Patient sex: M
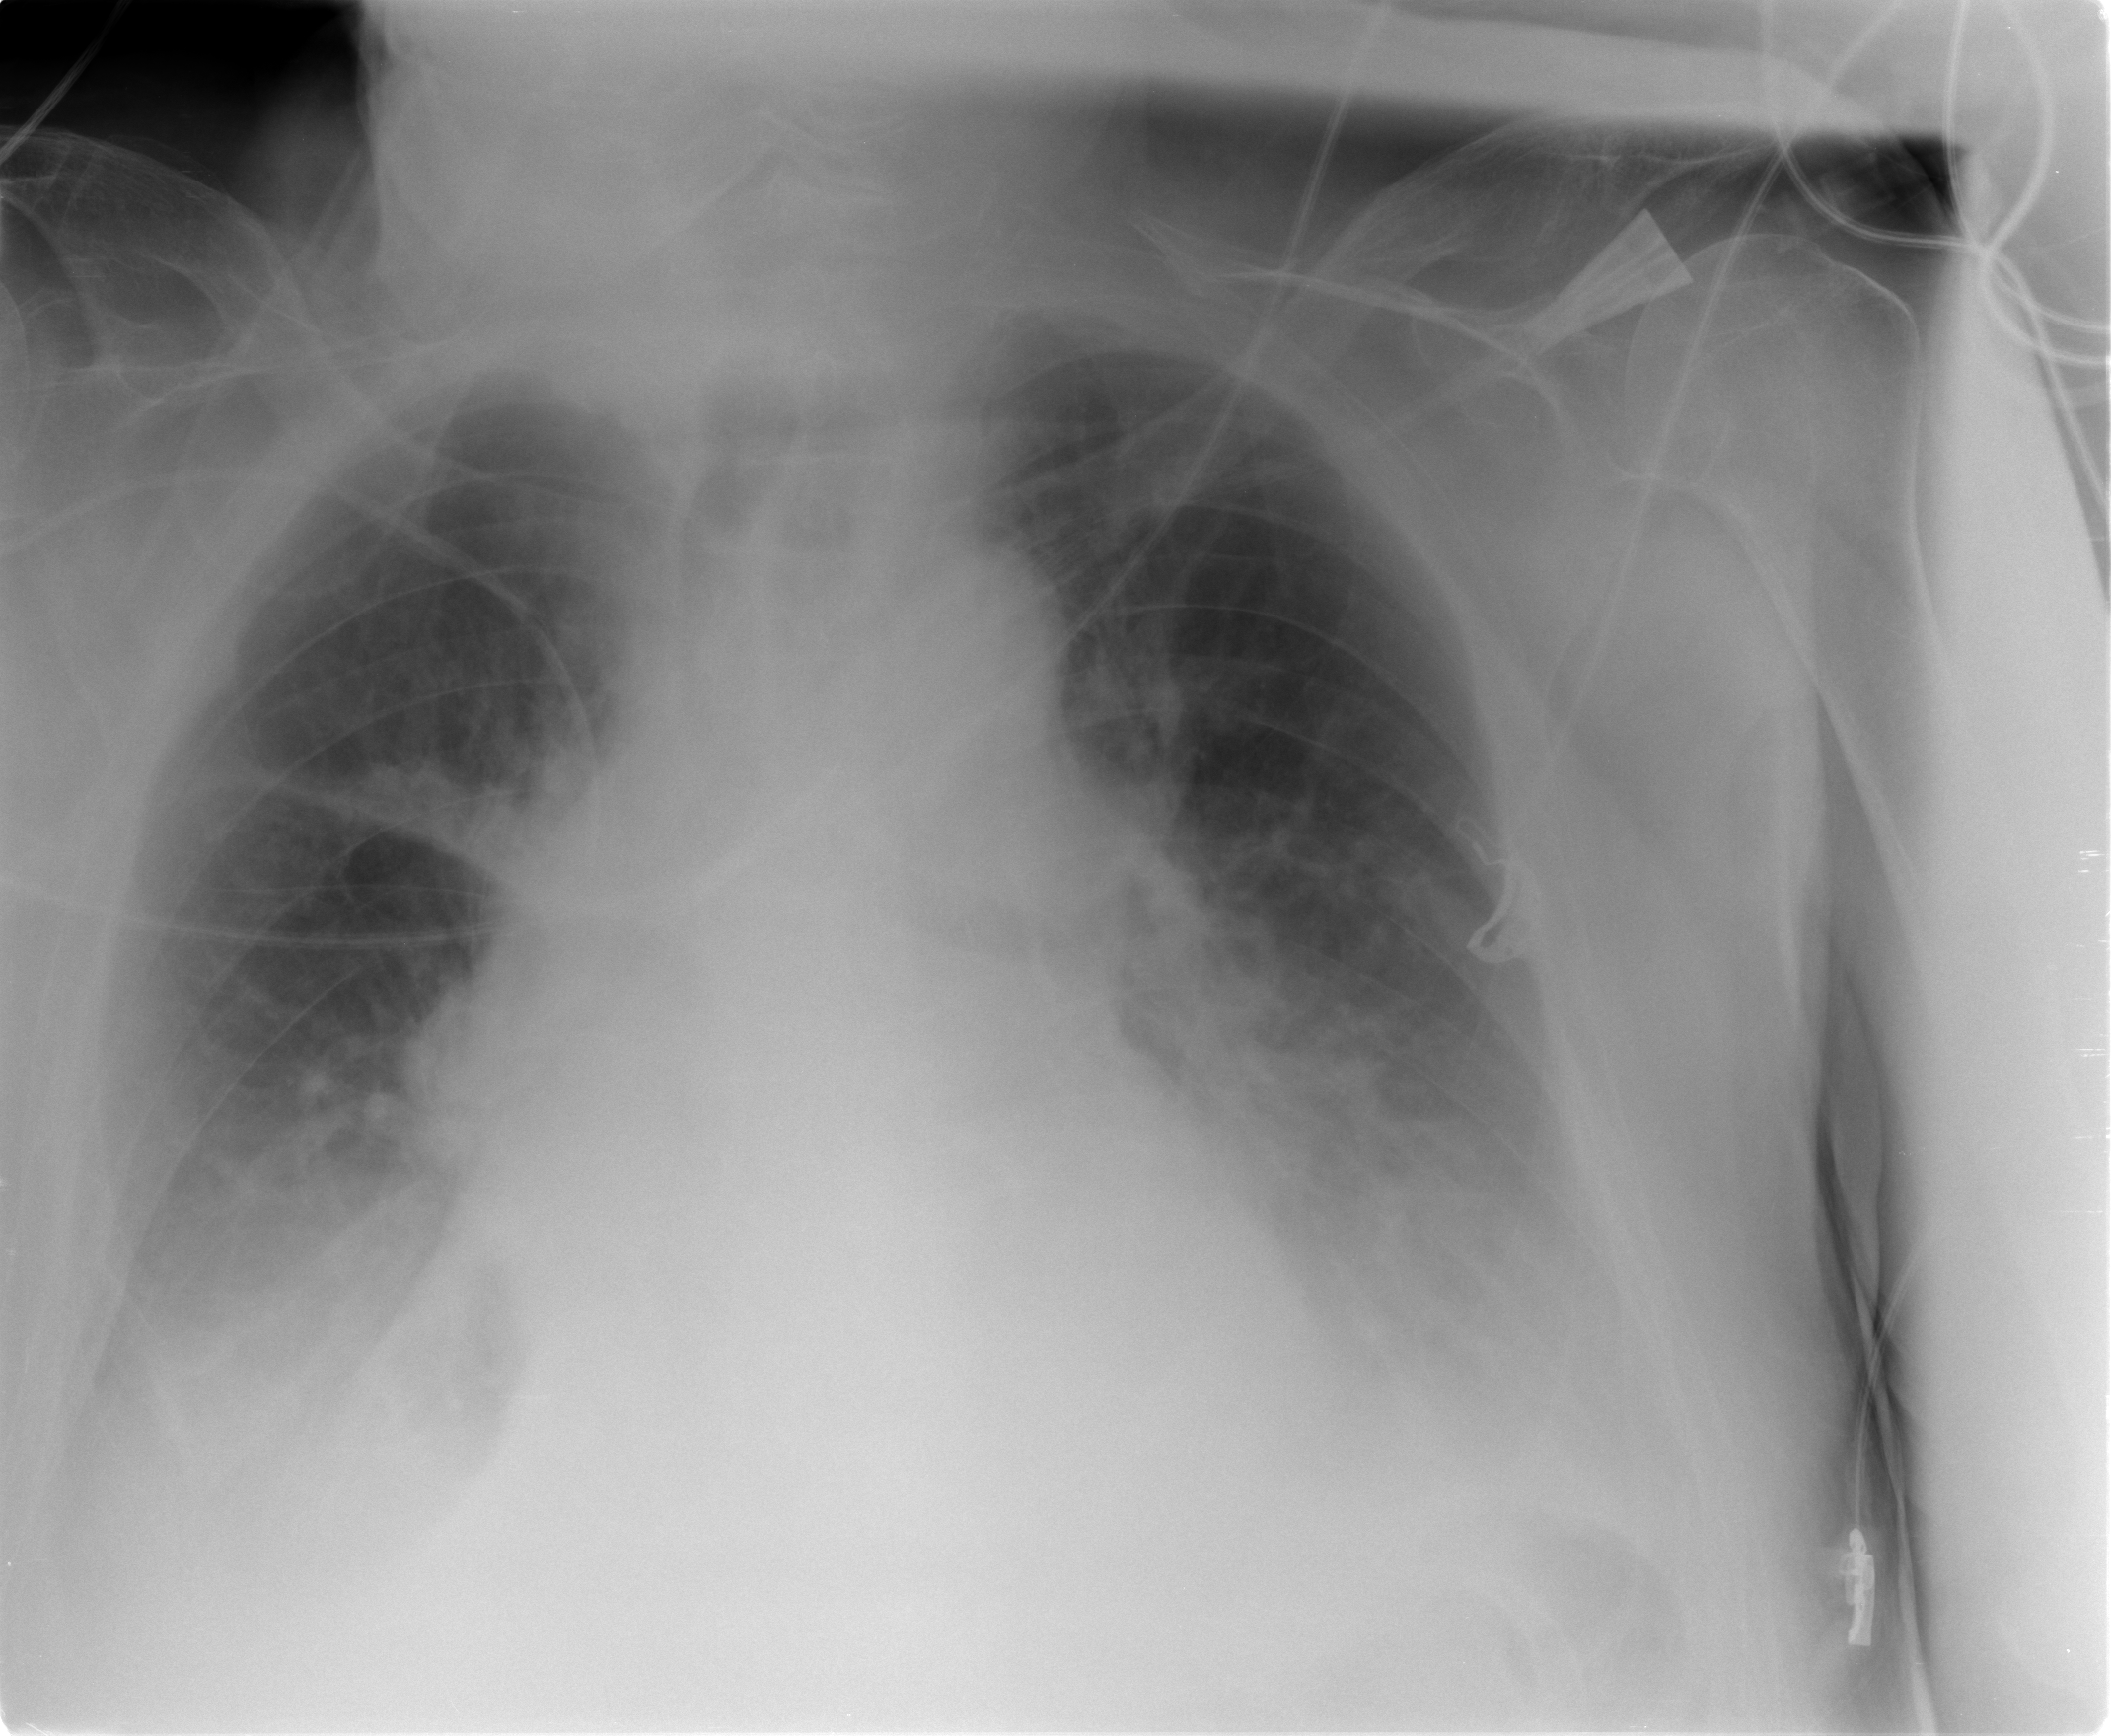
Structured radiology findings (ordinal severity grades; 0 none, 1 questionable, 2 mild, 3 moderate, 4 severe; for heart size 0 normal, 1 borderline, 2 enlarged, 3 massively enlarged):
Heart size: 0
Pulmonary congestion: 0
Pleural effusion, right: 2
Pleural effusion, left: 2
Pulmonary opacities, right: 0
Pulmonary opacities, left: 0
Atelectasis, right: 0
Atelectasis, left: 0